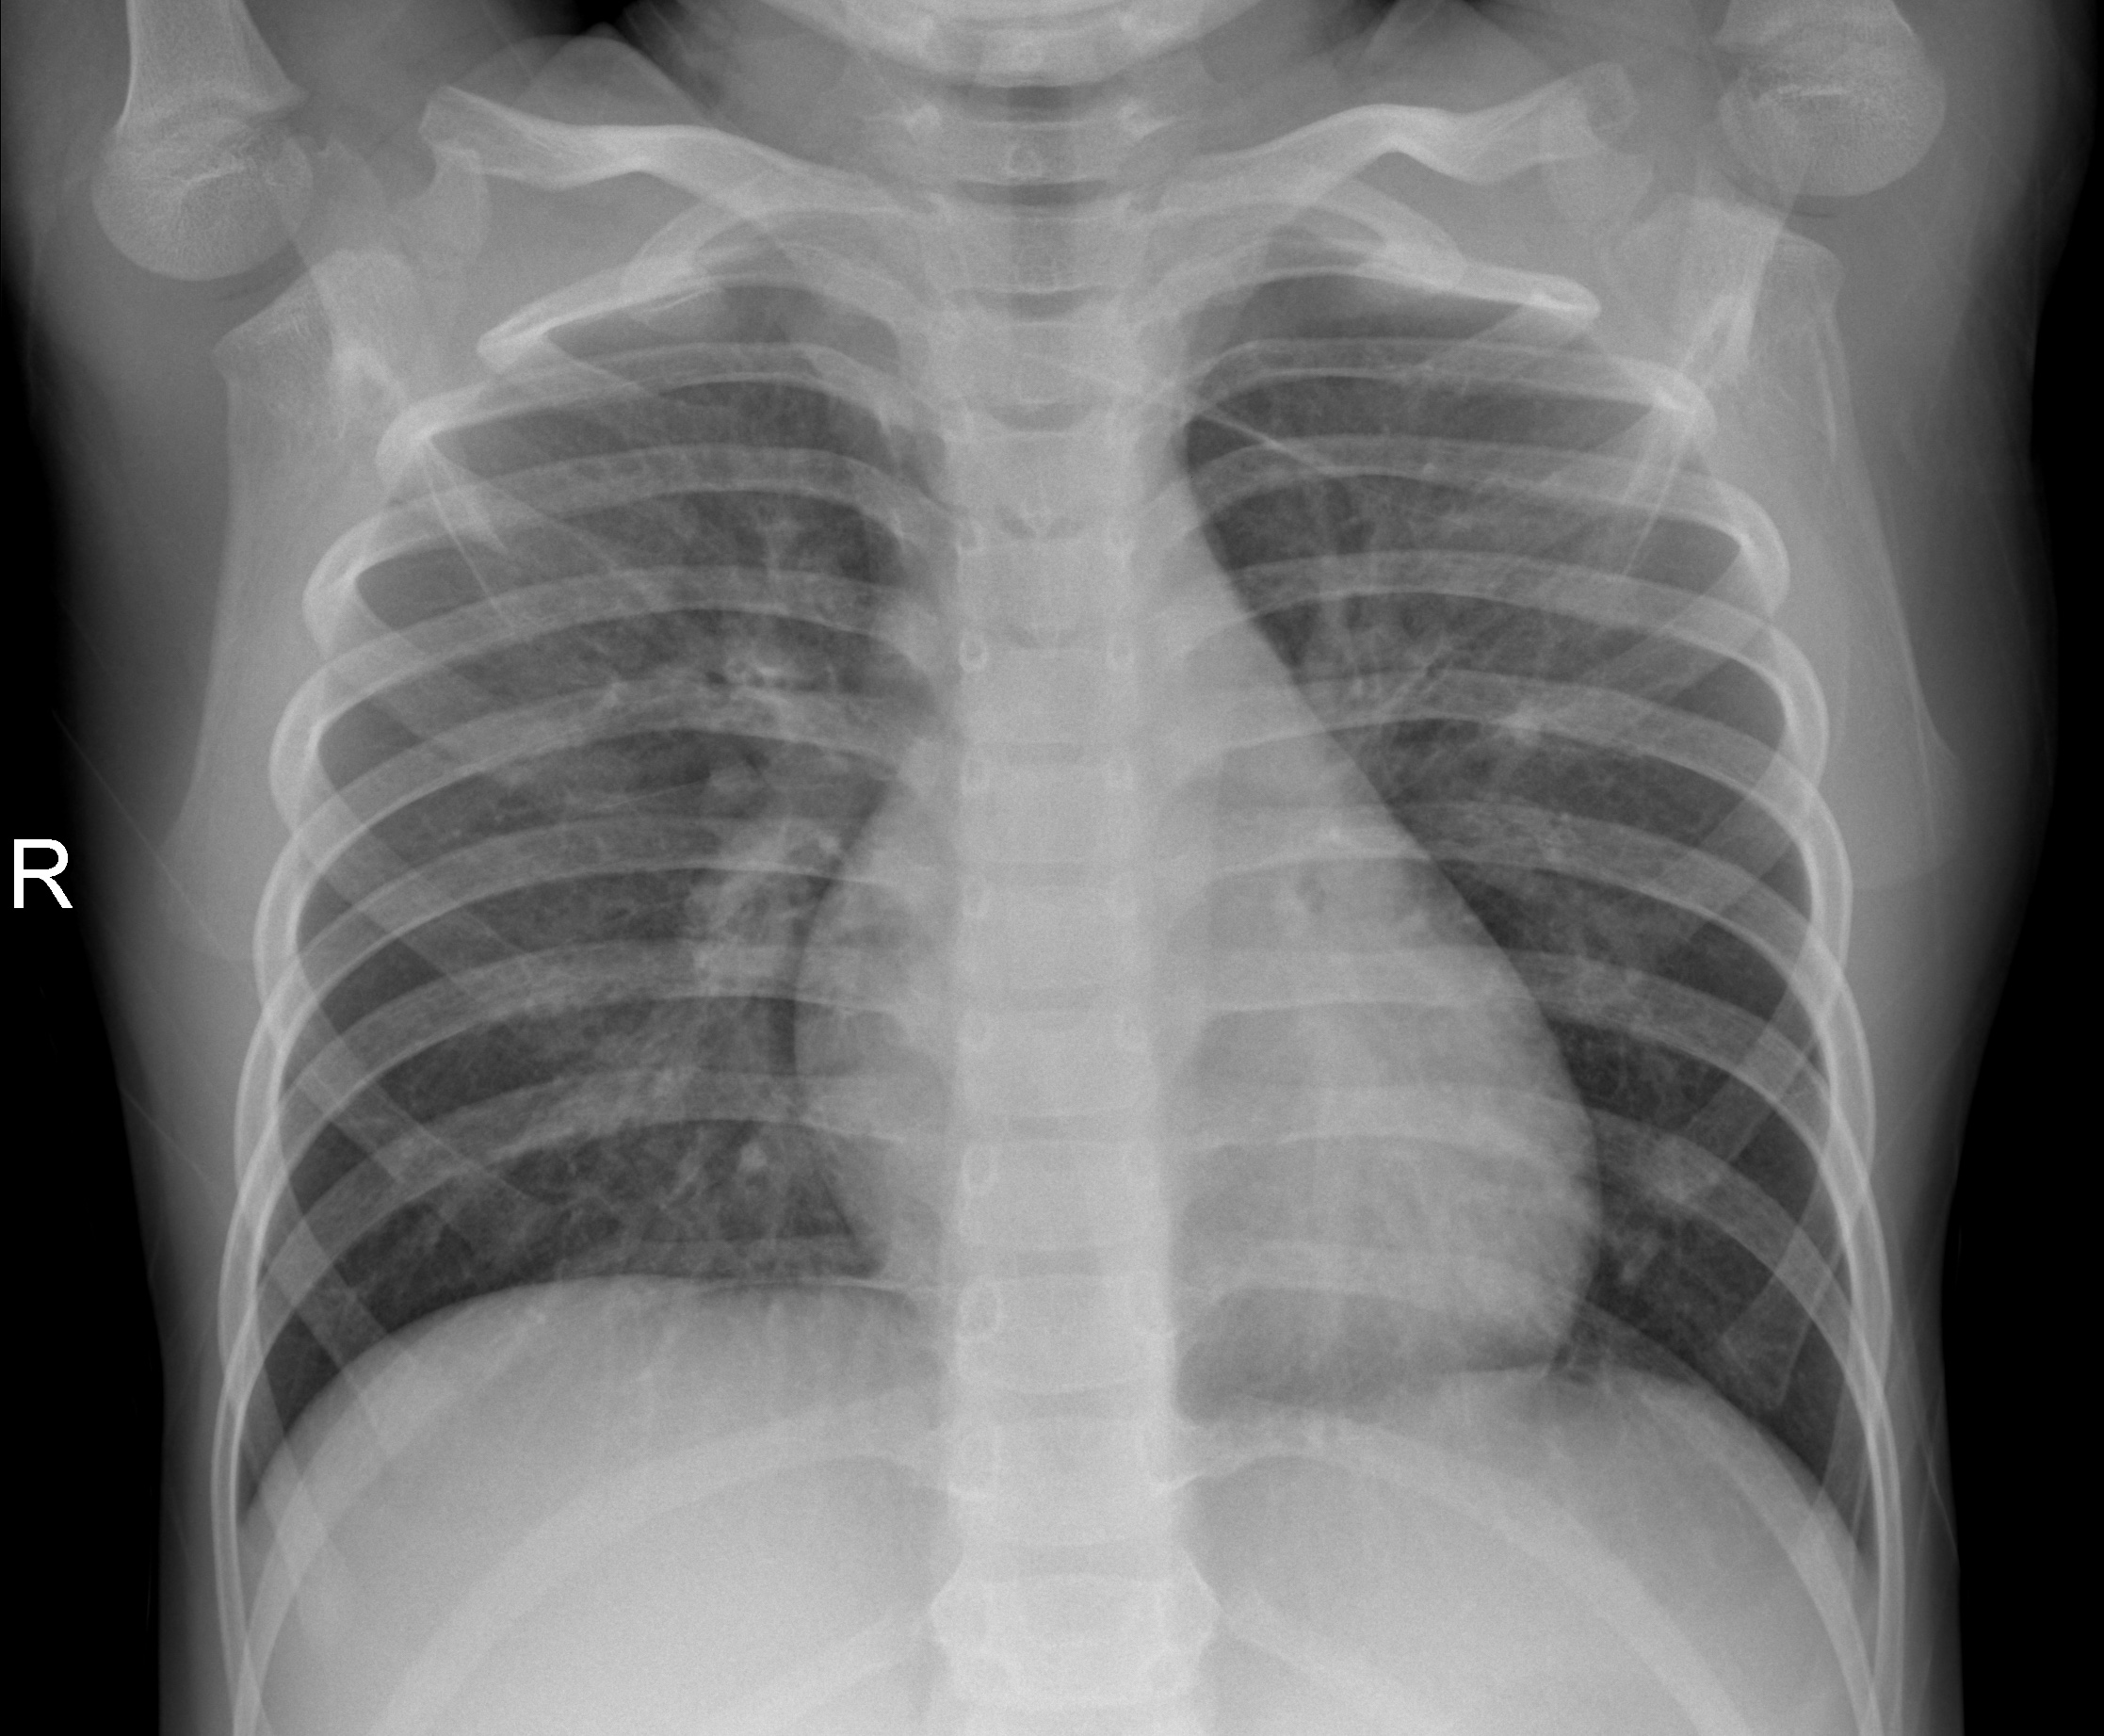
Diagnosis: NORMAL